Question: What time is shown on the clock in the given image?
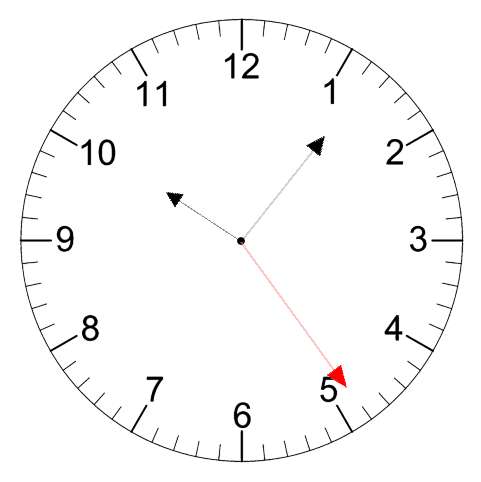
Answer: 10:06:24